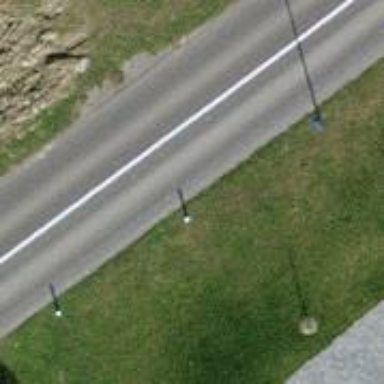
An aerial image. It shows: Tertiary road.